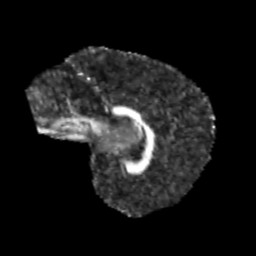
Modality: FA
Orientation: sagittal
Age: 11
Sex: male
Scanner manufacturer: siemens
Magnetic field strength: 3 T
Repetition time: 3.8 s
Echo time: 0.07 s